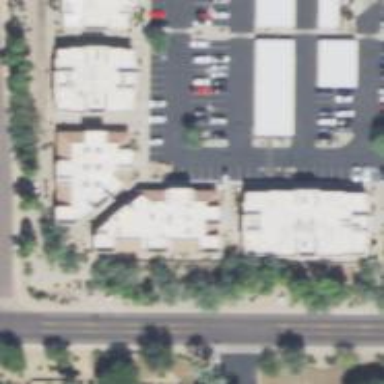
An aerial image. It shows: Healthcare clinic is depicted in the image.